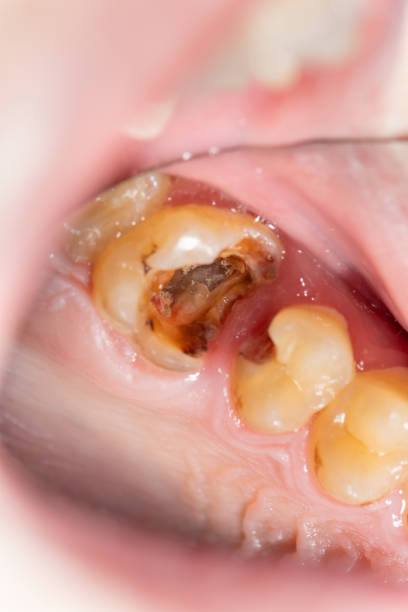
Condition: Caries